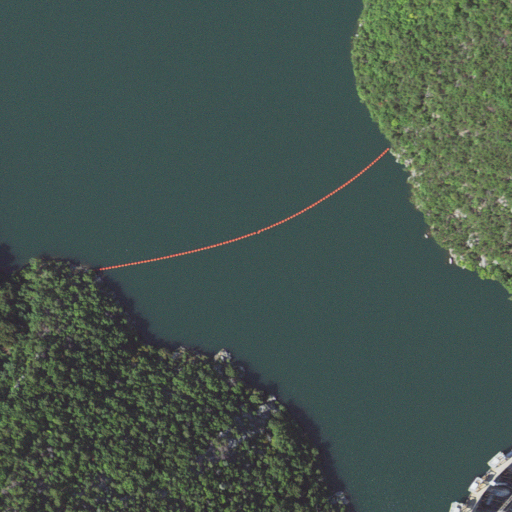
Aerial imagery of gap in Virginia named Gap of Smith Mountain containing open water, deciduous forest, evergreen forest, mixed forest, and grassland